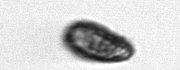
Label: Pseudochattonella_farcimen